Field crop: tomato
Growth stage: 2
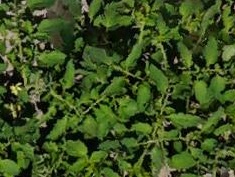
Species: tomato